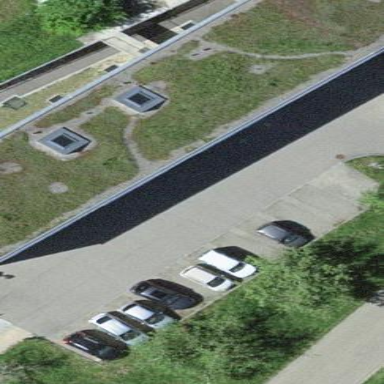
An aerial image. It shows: Parking area.